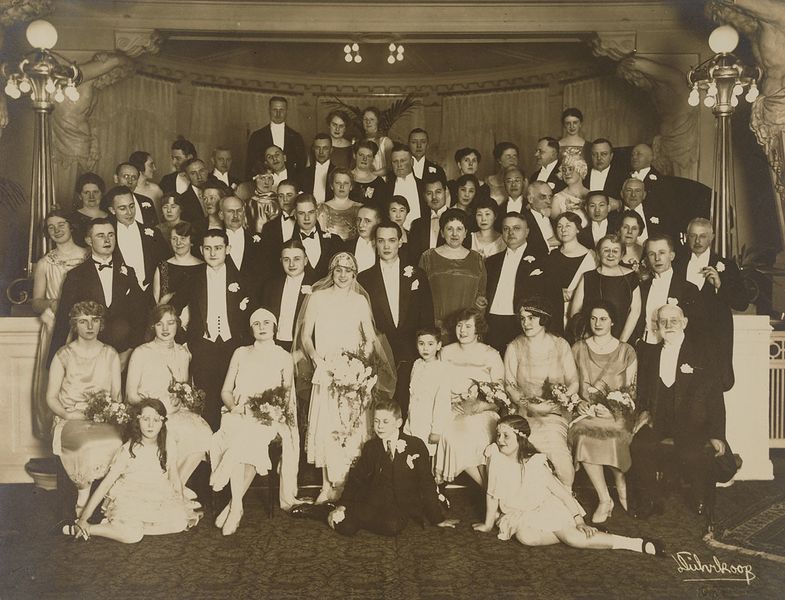
Titel: Ines Werdermann, geb. Hertling, am 28. Januar 1925
Künstler: Minya Diez-Dührkoop
Standort: Hamburg
Institution: Museum für Kunst und Gewerbe Hamburg
Schlagwörter: mann, frau, silber, gruppenportrait, figur, kind, braut, foto, fotografie, photographie, photo, generationen, heirat, lichtbild, silbergelatine, hochzeitsfeier, brom, bildwerke, angewandte und bildende kunst, hessische systematik, silbergelatinepapier, bromsilbergelatinepapier, entwicklungspapier, gelatinepapier, schwarzweißpositivverfahren, silbersalzverfahren, schwarzweißfotografie, porträtfotografie, porträtphotographie, gruppenporträt, hochzeitstag, bräutigam, familienverwandtschaften, eheschließung, hochzeitskleidung, gäste